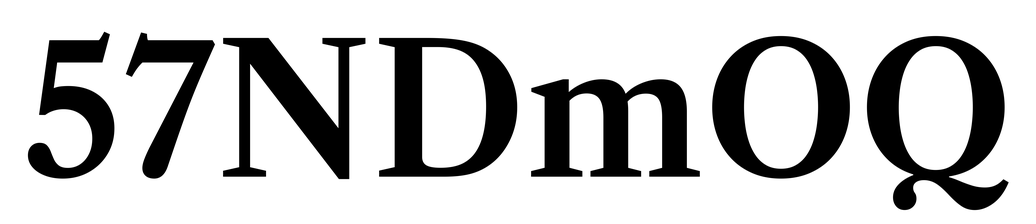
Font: LibreCaslonText_SemiBold